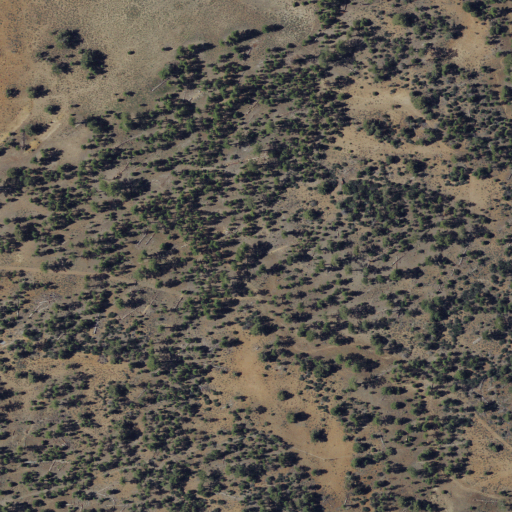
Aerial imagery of plain(s) in California named Arrastre Flat containing shrub, open development, grassland, barren land, pasture, medium intensity development, and low intensity development